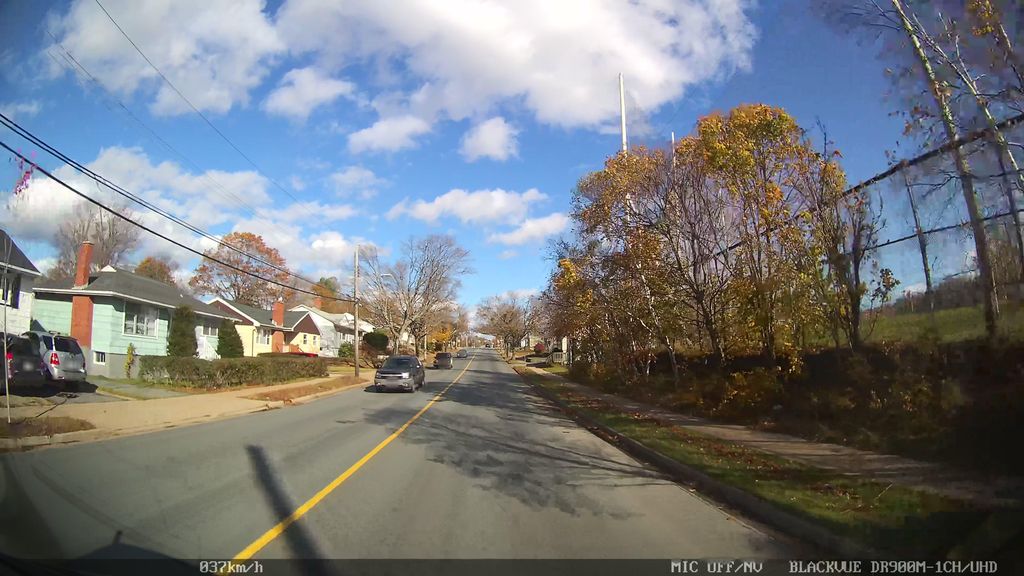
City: halifax